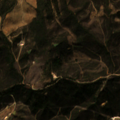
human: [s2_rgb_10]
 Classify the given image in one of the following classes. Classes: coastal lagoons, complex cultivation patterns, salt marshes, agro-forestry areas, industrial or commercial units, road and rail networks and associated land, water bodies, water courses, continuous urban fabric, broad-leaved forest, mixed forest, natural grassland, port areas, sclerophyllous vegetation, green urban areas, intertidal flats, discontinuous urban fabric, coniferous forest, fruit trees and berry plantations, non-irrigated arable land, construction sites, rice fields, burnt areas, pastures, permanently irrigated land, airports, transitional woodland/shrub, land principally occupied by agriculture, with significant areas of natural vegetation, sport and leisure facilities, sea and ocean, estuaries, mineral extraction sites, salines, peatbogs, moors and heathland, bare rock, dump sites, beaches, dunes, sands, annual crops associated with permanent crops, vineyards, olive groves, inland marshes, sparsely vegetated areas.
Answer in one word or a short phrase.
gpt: broad-leaved forest, sclerophyllous vegetation, transitional woodland/shrub